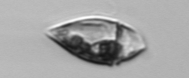
Label: Amphidinium